Aerial crown-view tile of a tropical tree (Barro Colorado Island, Panama), acquired 20240716:
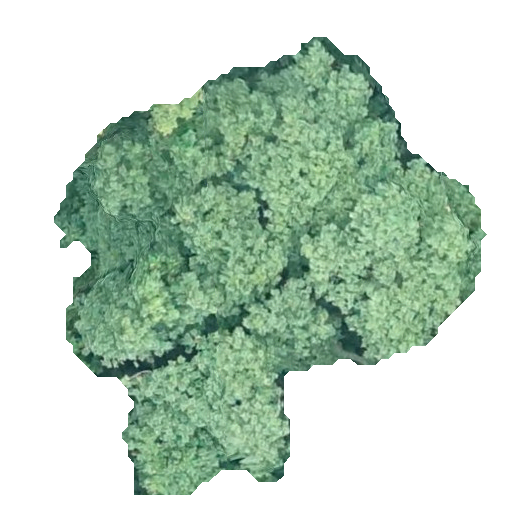
Species: Hieronyma alchorneoides
GBIF accepted scientific name: Hieronyma alchorneoides
Crown area: 189.38 m²